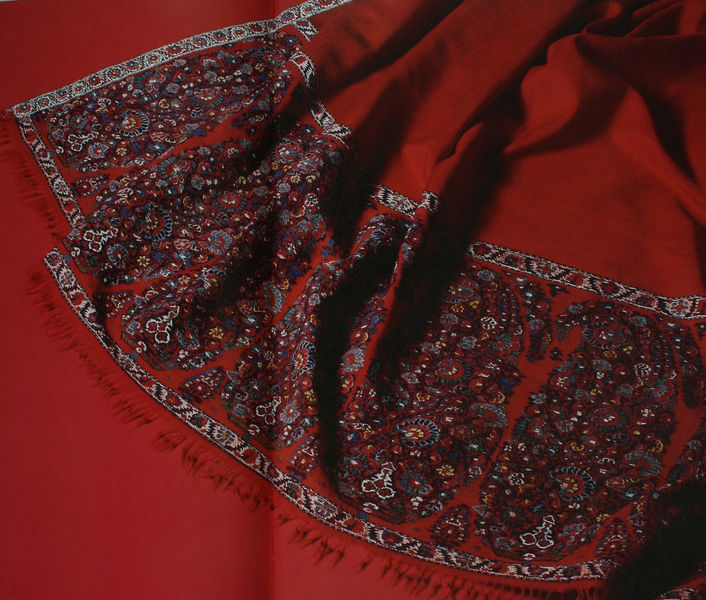
Titel: Kaschmirschal
Standort: Kyoto (Japan)
Institution: Kyoto Costume Institute
Schlagwörter: blau, dunkel, schatten, weiß, gelb, grün, ausschnitt, blume, blumen, kleid, schmuck, schwarz, blüten, rot, schal, tuch, mode, muster, ornament, rock, falten, kleidung, rahmen, samt, spitze, tischdecke, bestickt, fransen, stickerei, stoff, saum, pflanzen, borte, perlen, seide, kreis, schürze, japan, rand, bordüre, falte, handarbeit, detail, dekor, floral, ornamente, verzierung, überwurf, faltenwurf, foto, punkte, stilisiert, kreise, tracht, weß, handwerk, struktur, balu, gestickt, gewebe, textil, blumenmotiv, ornamentik, gewebt, volkskunst, textilien, geschmückt, broderie, kyoto, textilkunst, rumänien, osteuropäisches muster, formren